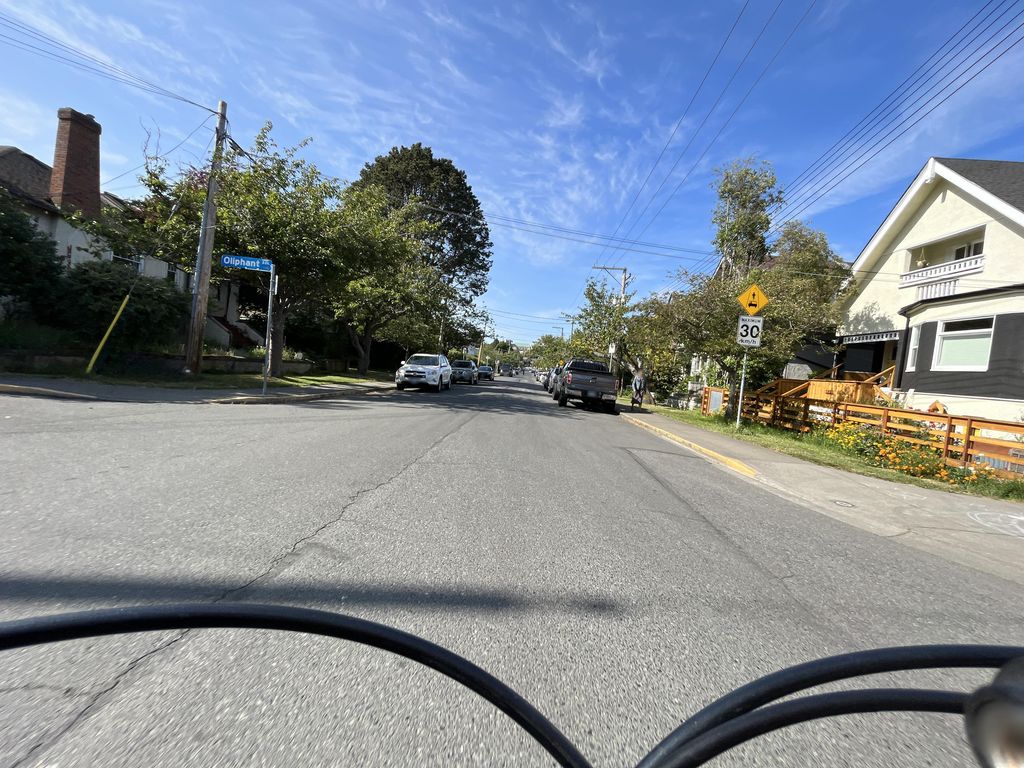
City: victoria